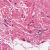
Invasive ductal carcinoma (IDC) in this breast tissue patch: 0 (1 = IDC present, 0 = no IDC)